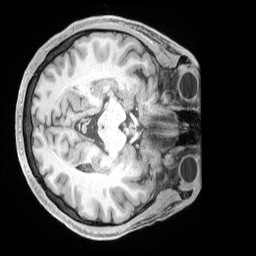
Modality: T1w
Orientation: axial
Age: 35
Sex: female
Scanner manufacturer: siemens
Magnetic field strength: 3 T
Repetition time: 2 s
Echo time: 0.00211 s